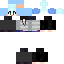
A male human skin with medium skin, wearing brown long hair dressed in a blue hoodie and black pants, featuring a closed mouth.